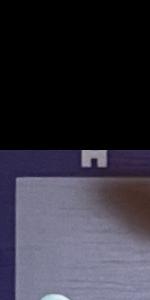
Label: Empty